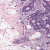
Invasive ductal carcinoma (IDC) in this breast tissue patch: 0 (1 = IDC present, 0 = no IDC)